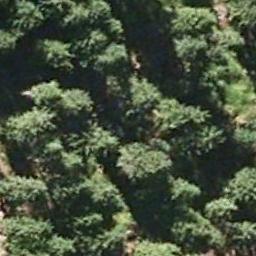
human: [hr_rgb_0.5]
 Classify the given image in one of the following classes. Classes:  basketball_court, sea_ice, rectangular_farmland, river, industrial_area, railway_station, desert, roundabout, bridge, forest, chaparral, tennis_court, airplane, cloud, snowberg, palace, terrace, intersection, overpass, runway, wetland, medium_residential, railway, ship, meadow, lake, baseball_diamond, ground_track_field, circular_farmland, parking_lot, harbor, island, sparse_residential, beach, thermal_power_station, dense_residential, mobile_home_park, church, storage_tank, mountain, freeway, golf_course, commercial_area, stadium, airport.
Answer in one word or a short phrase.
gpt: forest